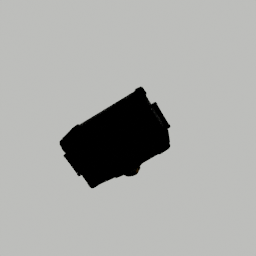
Label: decoration